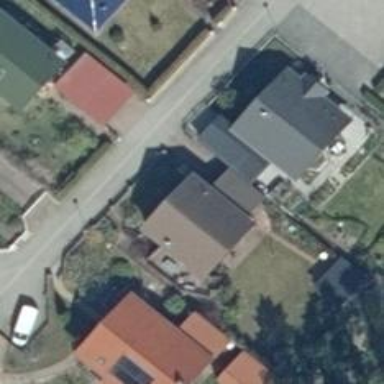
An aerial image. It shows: Detached building.